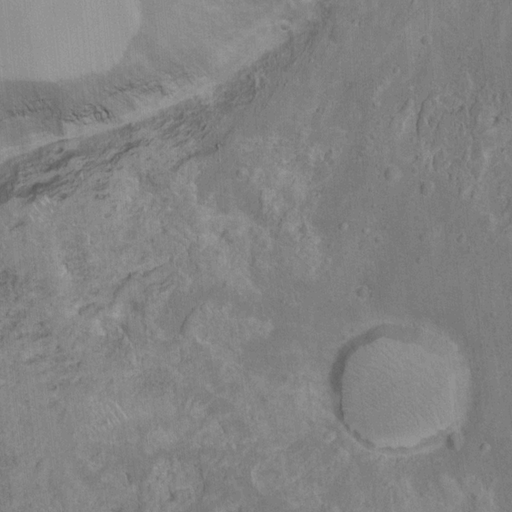
Classes present: Background